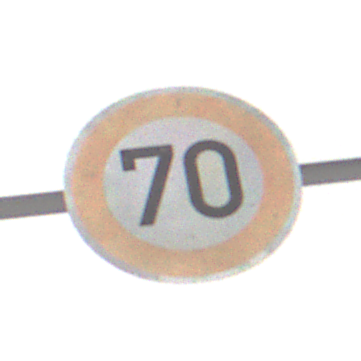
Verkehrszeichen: Geschwindigkeit70
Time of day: MorningAfternoon
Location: Outdoor (Nature)
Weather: Overcast
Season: Winter
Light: Natural